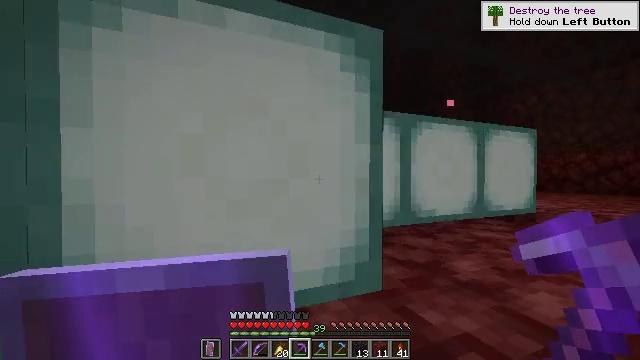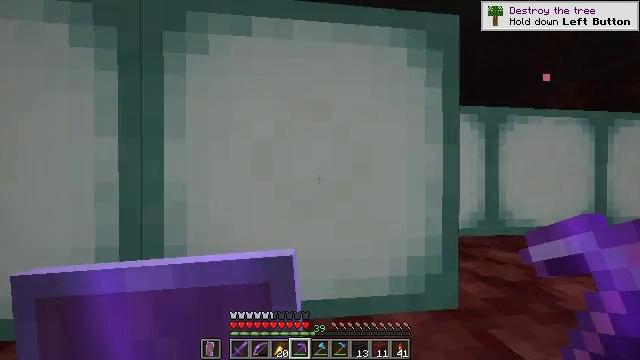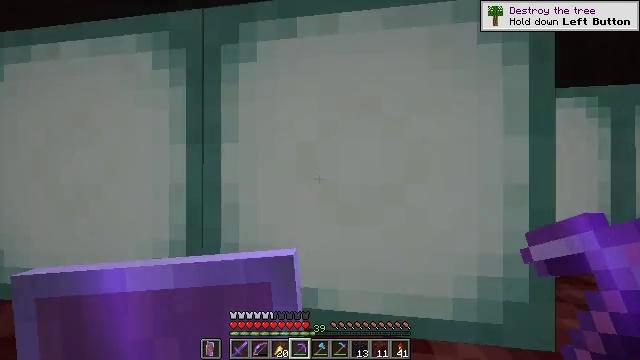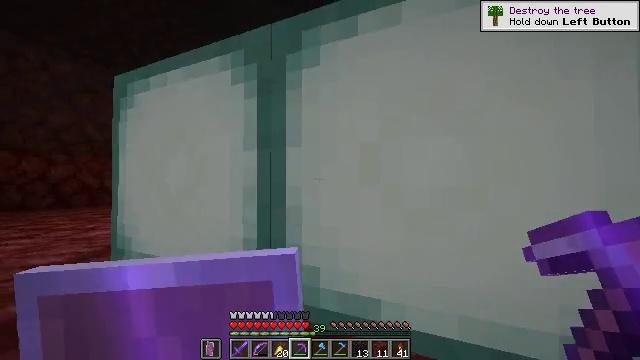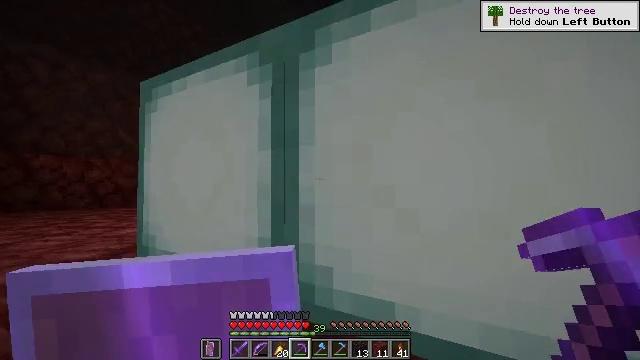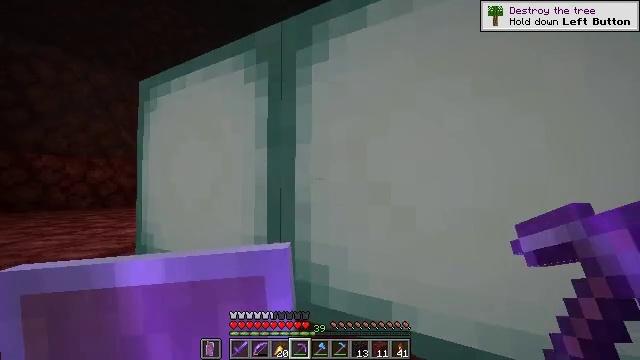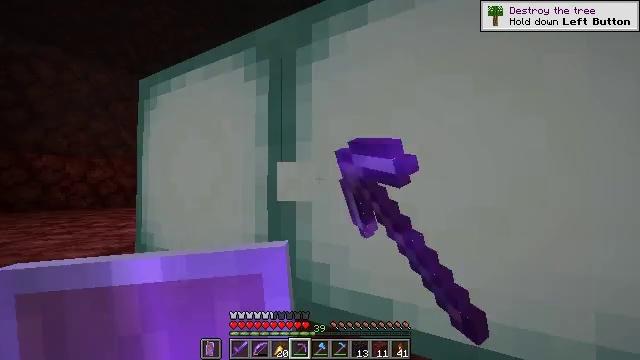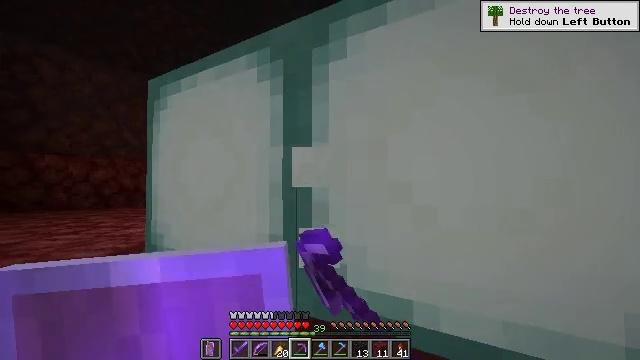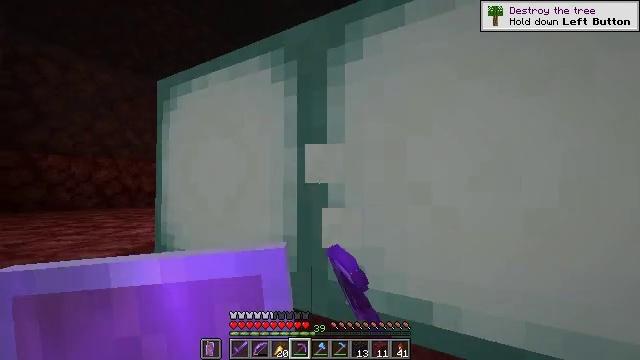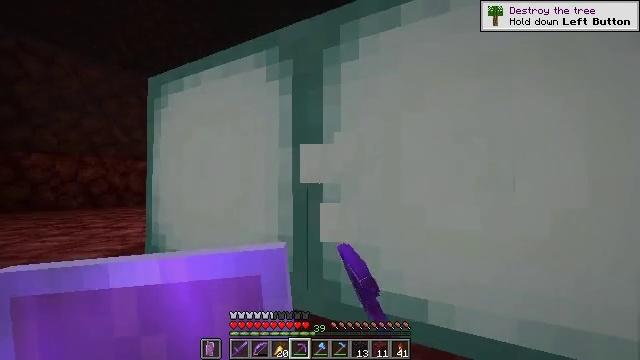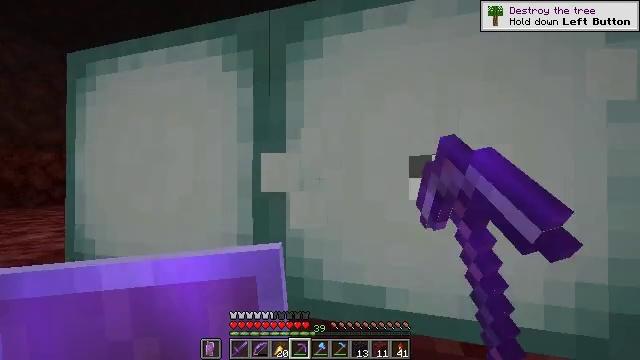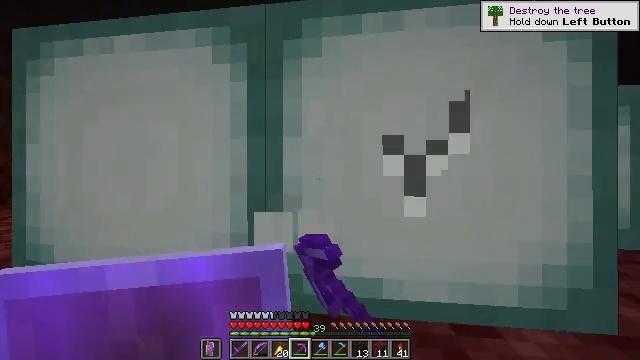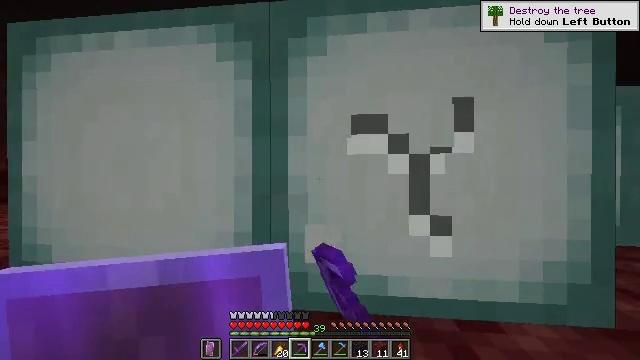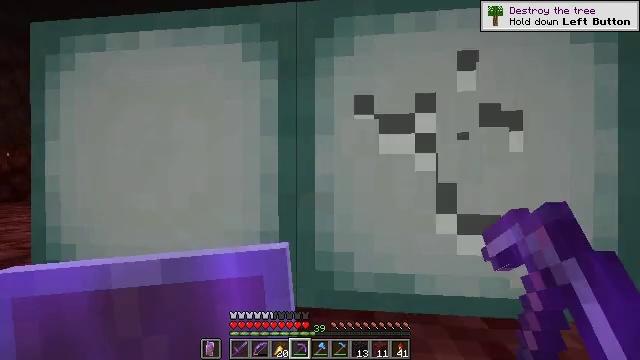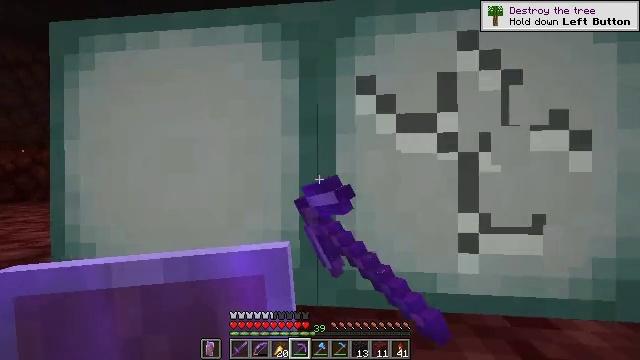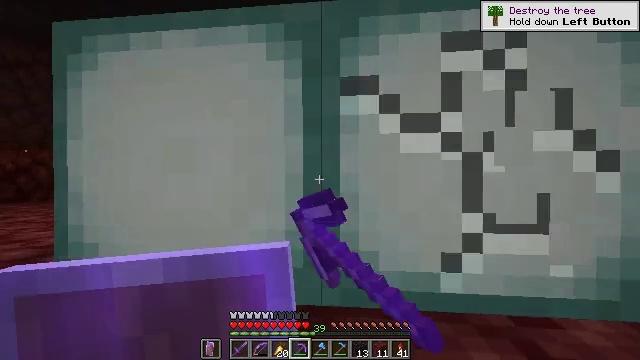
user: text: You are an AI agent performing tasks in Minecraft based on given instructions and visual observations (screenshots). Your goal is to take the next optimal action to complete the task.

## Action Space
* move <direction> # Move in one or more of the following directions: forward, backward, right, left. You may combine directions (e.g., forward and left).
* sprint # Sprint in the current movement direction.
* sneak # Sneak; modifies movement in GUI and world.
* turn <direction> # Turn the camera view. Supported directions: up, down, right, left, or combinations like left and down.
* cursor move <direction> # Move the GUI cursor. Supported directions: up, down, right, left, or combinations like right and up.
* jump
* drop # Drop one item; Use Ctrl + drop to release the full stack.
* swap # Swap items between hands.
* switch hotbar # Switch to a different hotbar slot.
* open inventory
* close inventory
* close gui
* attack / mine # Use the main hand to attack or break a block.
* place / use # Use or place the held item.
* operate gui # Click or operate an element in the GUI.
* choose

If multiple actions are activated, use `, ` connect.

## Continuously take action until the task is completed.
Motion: motion action
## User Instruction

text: Attack the sea lantern to retrieve it.
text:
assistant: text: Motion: move forward and move right, turn left
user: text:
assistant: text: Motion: move forward, turn left
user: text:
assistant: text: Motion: turn left and up
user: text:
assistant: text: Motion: turn left
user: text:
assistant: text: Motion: attack / mine
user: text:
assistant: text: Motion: move left, attack / mine
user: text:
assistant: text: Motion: move left, attack / mine
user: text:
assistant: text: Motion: move left, attack / mine
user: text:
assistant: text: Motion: move left, turn right, attack / mine
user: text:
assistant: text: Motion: move left, turn right, attack / mine
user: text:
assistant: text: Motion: move left, turn right, attack / mine
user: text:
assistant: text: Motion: move left, turn right, attack / mine
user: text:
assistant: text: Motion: move left, attack / mine
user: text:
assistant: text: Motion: move left, attack / mine
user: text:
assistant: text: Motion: move left, attack / mine
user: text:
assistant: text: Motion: move left, attack / mine
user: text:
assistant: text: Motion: attack / mine
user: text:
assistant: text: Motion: attack / mine
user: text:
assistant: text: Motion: attack / mine
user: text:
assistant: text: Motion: attack / mine
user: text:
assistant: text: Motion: attack / mine
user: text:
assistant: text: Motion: attack / mine
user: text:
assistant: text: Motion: attack / mine
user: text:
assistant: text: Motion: attack / mine
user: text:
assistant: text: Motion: attack / mine
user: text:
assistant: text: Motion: attack / mine
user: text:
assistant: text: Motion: move forward, attack / mine
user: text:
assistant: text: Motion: move forward, turn right, attack / mine
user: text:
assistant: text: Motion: move forward, turn right, attack / mine
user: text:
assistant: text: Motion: move forward, turn right, attack / mine